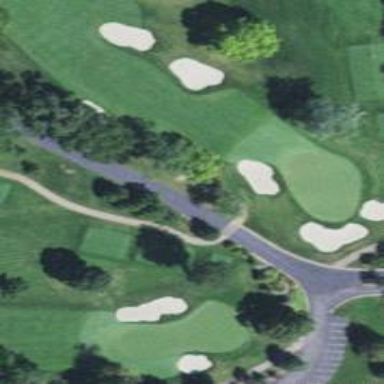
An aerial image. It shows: Path for golf carts.